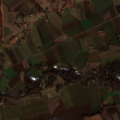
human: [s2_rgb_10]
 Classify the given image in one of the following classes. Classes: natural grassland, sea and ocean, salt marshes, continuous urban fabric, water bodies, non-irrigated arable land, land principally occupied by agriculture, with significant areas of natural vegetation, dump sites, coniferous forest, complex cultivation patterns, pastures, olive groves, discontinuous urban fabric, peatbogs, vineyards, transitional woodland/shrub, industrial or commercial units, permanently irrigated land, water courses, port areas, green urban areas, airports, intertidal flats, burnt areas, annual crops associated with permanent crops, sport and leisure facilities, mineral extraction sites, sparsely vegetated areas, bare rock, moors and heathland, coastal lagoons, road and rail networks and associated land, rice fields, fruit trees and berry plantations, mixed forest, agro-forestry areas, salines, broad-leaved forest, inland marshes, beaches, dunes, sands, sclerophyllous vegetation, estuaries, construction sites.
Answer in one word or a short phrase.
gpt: non-irrigated arable land, land principally occupied by agriculture, with significant areas of natural vegetation, transitional woodland/shrub